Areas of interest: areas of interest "Park and greenspace"
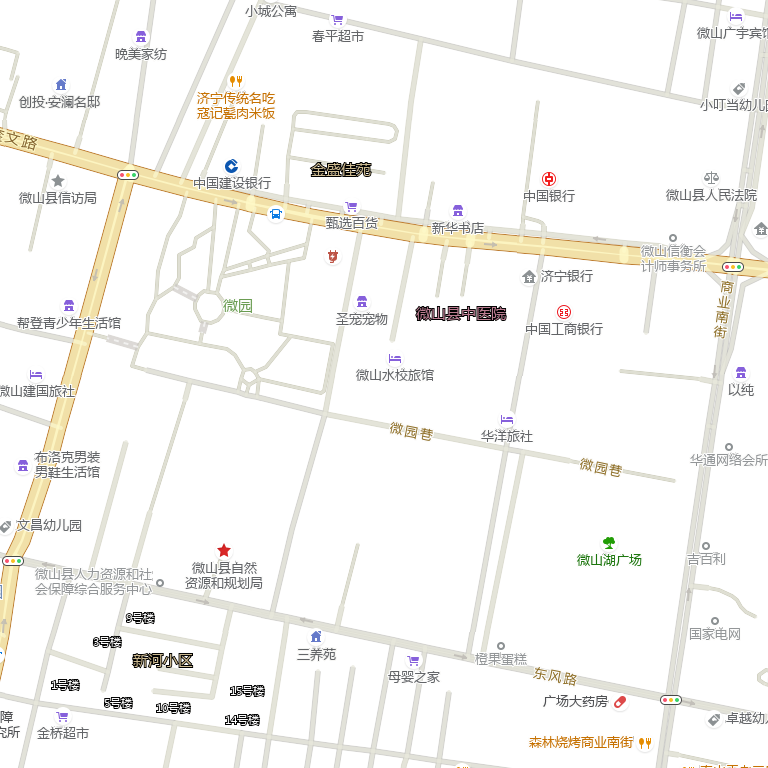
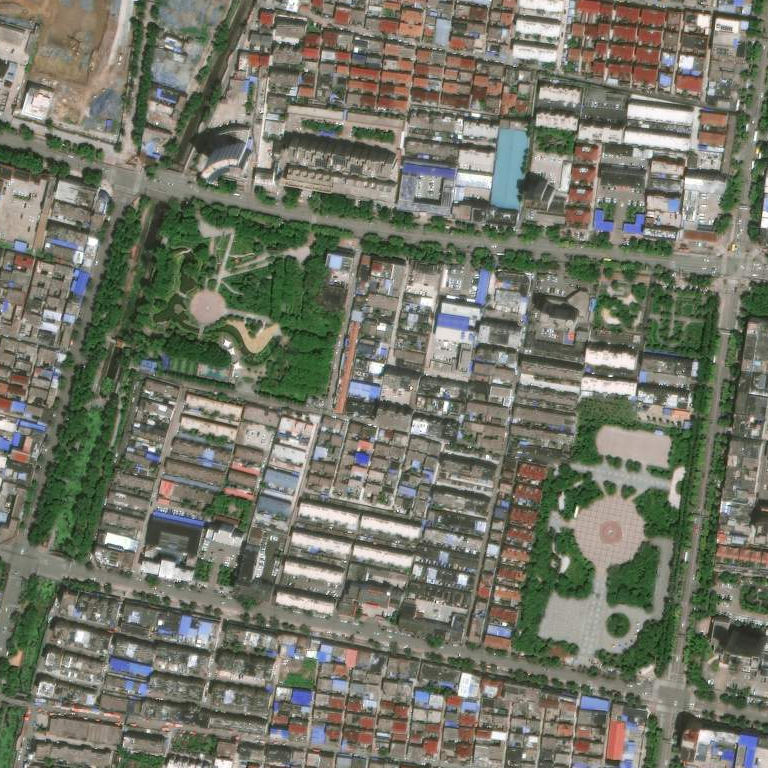